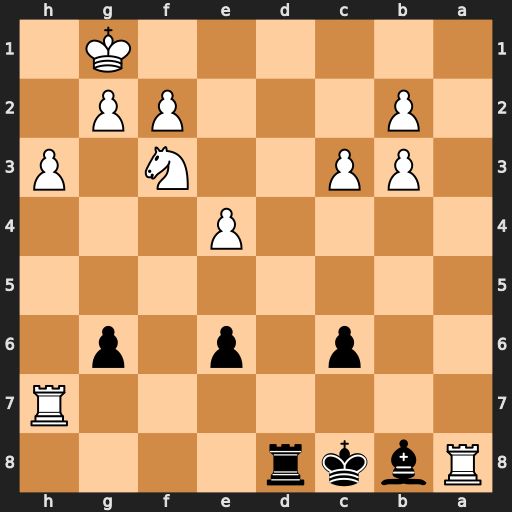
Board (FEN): Rbkr4/7R/2p1p1p1/8/4P3/1PP2N1P/1P3PP1/6K1
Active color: b
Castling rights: -
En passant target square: -
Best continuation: Rd1+ Ne1 Rxe1#